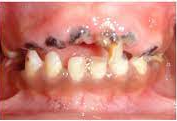
Condition: Caries